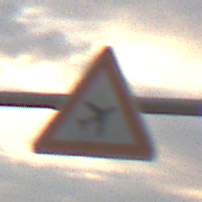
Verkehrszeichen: FlugbetriebLinks
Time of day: SunriseSunset
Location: Outdoor (Nature)
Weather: PartlyCloudy
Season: NotSpecified
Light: Natural